Question:
I want to create a table view like this one with a badge on the right. Can someone suggest me how can I do to get this result?
thanks
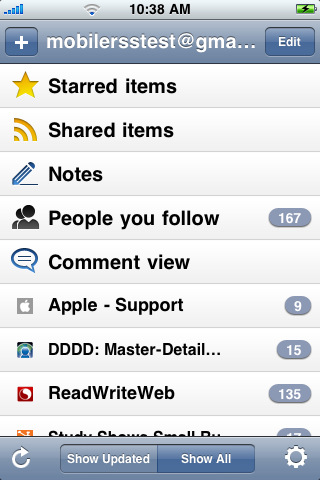
Answer: I'm using greate open source project from Tim Davies for that purposes. It is very simple to use and configure.
Get it here: <URL>